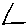
Label: triangle